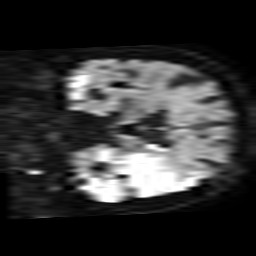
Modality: TRACE
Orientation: coronal
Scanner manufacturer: philips
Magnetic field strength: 3 T
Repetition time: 4.034 s
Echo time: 0.05928 s